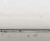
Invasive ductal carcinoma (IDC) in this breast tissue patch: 0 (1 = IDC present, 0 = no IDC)